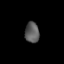
Tissue: lung
Cell type: Endothelial cells
Senescence score: 0.6536
Nuclear area (px): 291
Mean DAPI intensity: 90.595